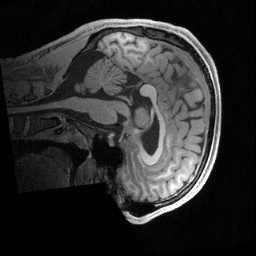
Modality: T1w
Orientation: sagittal
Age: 20
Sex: male
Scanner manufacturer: siemens
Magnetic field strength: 3 T
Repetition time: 2.4 s
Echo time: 0.00231 s